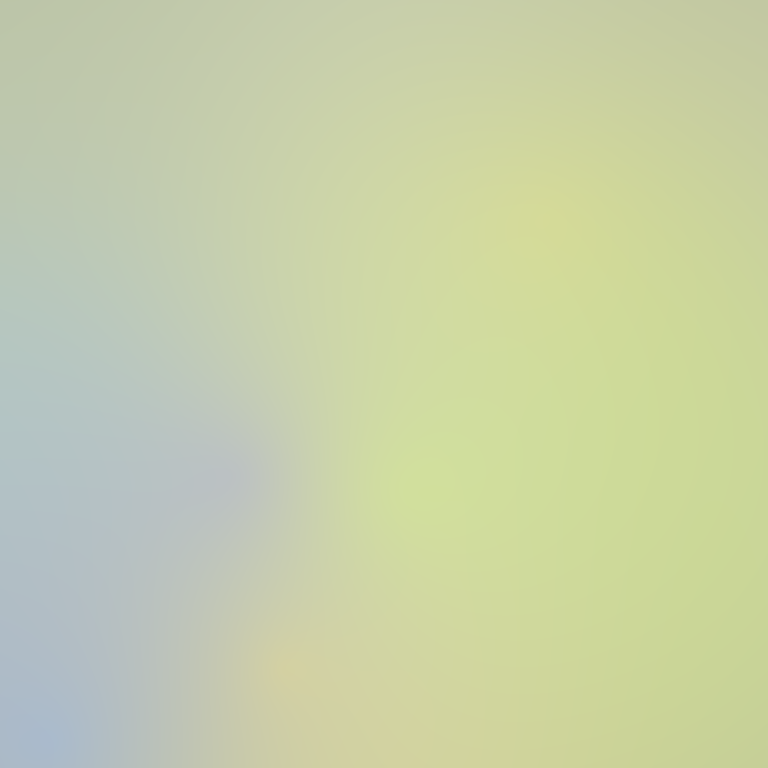
Abstract light effect, smooth blend from soft yellow to pale blue, calm atmosphere, diffuse light, no room, no furniture, no objects.